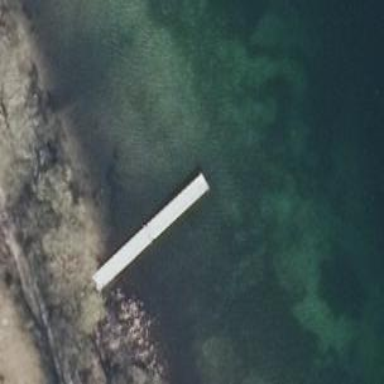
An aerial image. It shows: Pier made of metal.